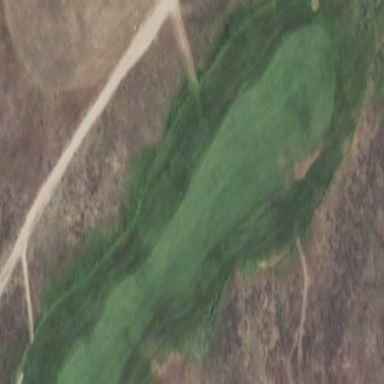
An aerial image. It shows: Rough area in golf course.